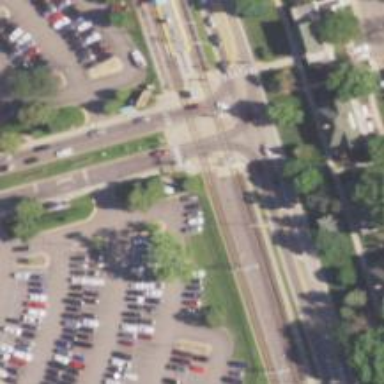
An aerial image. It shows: Railway crossing.